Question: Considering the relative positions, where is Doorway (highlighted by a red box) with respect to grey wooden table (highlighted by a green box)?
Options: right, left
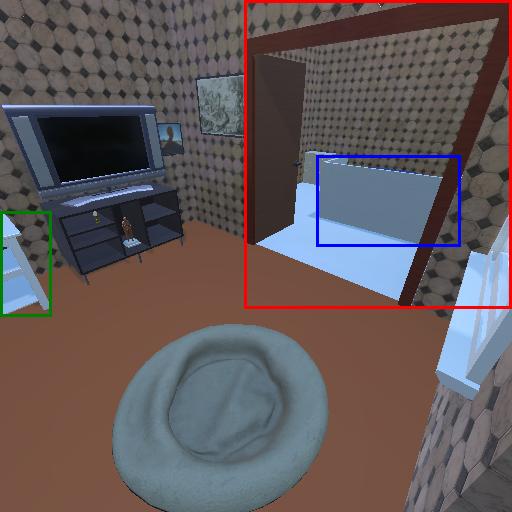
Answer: right